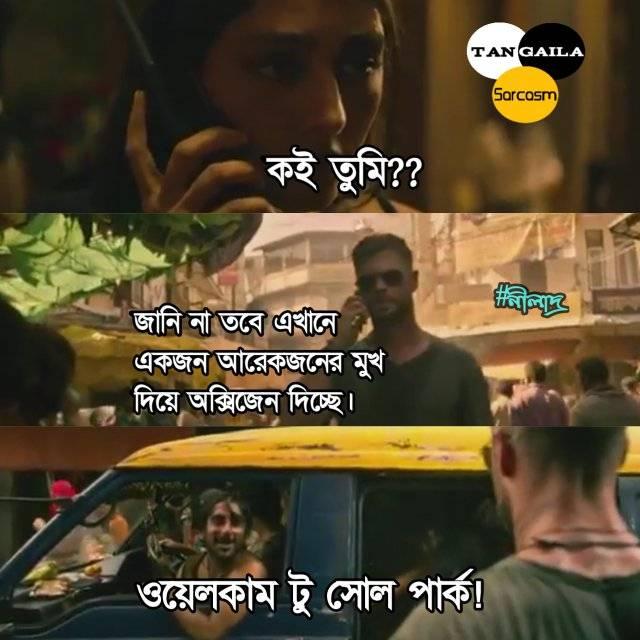
Text: কই তুমি ?? জানি না তবে এখানে একজন আরেকজনের মুখ দিয়ে অক্সিজেনের মুখ দিয়ে অক্সিজেন দিচ্ছে । ওয়েলকাম টু সেল পার্ক !
Label: Non Hate